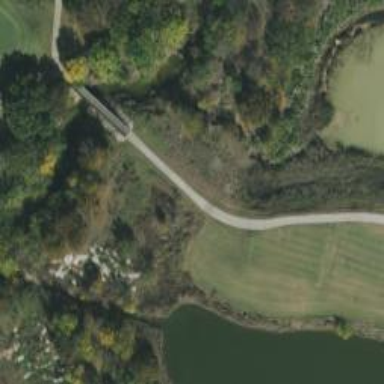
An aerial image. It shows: Service road that includes bridge over golf cart path.